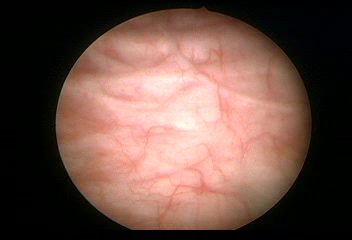
Modality: WLC
Class: Normal mucosa
Bladder cancer association: No